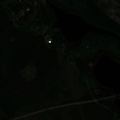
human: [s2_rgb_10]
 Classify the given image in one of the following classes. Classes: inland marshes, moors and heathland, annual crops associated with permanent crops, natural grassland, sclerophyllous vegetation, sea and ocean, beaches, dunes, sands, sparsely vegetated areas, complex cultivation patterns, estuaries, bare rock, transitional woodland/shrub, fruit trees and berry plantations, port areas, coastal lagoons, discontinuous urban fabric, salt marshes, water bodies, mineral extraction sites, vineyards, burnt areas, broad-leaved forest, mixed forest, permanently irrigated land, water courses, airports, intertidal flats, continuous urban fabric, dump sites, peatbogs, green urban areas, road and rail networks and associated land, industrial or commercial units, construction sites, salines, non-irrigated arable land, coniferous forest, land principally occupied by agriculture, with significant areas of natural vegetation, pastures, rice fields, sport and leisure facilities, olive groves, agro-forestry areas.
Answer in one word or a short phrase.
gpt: discontinuous urban fabric, broad-leaved forest, coniferous forest, mixed forest, transitional woodland/shrub, water bodies